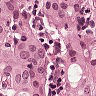
Metastatic tissue present: yes